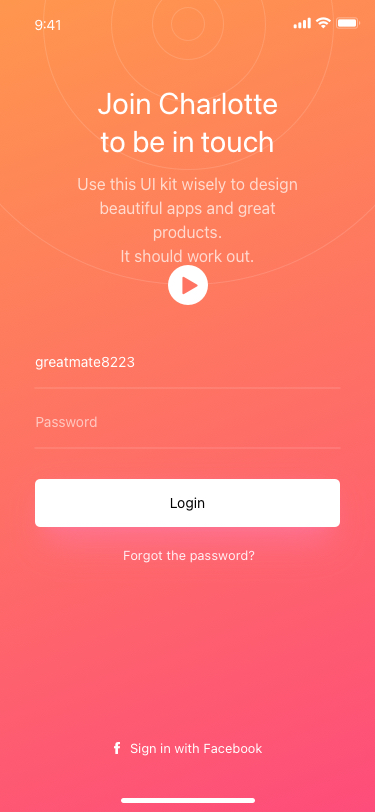
Text in this UI design:
Sign in with Facebook
Forgot the password?
Login
Password
greatmate8223
Join Charlotte
to be in touch
Use this UI kit wisely to design
beautiful apps and great products.
It should work out.